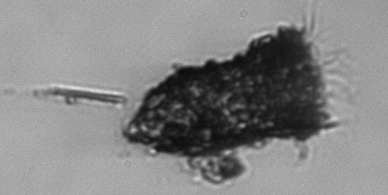
Label: Tintinnopsis